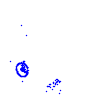
Particle: pion